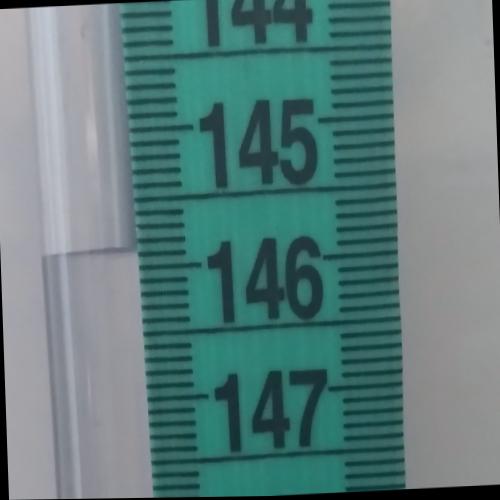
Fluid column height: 145.9 cm